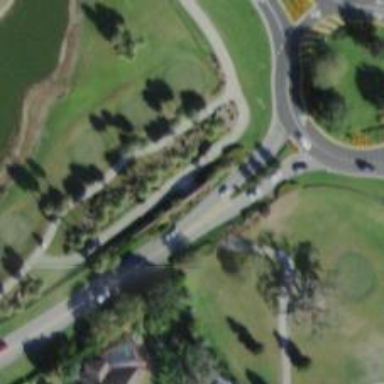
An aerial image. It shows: Path for golf carts.